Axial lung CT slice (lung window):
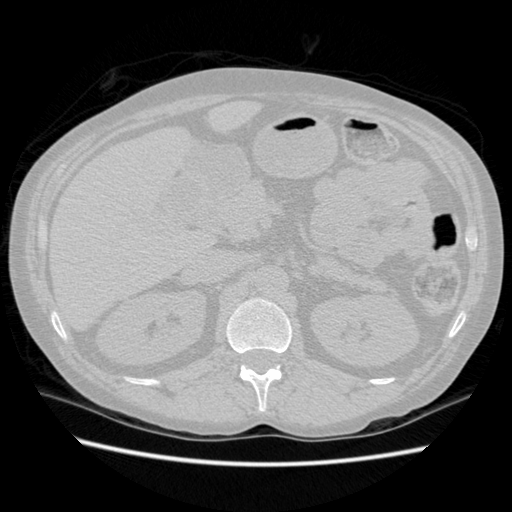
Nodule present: no